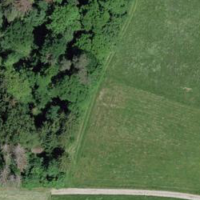
EUNIS habitat code: 24
Species observed at this site:
Juglans regia